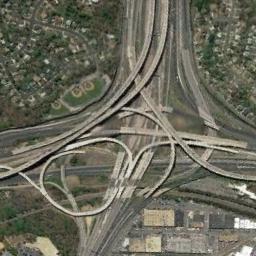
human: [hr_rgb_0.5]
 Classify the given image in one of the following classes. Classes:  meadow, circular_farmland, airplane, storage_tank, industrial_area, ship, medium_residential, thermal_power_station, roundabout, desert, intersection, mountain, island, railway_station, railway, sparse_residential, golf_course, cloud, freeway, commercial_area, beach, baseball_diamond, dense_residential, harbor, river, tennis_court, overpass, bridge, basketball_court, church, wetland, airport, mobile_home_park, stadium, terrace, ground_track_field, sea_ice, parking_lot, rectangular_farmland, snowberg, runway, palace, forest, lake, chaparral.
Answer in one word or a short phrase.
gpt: overpass